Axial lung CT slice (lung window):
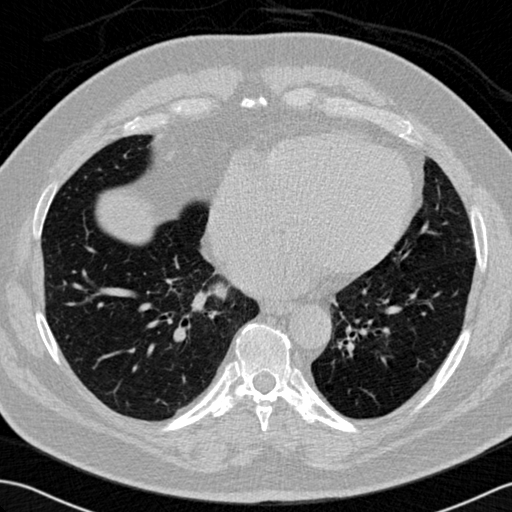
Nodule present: no